Question: I'm trying to code something like this -

I'd love to add my coding attempt, only I don't really have a clue. When googling stuff like "jQuery countdown", "pie chart" etc. I find only plugins, where I want to code it myself. I'm not even sure whether this should be done with html5 canvas, jQuery or both..
What should be my first step?
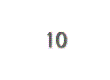
Answer: Drawing a "pie" section of a circle is a fairly trivial task.
For example:
'''
ctx.fillStyle = "#f00";
ctx.beginPath();
ctx.moveTo(50,50);
ctx.arc(50,50,50, sta, sta + 2*Math.PI*pct);
ctx.fill();
'''
The above code will draw an arc with a radius of 50 pixels. the forth and fifth parameters determine where the arc starts and ends. In your case, you want:
'''
var sta = -Math.PI/2; // this is -90 degrees (or "up")
'''
The variable 'pct' is the percentage of the circle to be filled.
The real objective of your question is the Timer. I've created a simple Timer class that is very flexible with its output:
'''
function Timer(duration /* in ms */ , props) {
this.ontick = props && typeof props.ontick === "function" ? props.ontick : function() {};
this.onend = props && typeof props.onend === "function" ? props.onend : function() {};
this.interval = props && typeof props.interval === "number" ? props.interval : 1000 / 10;
this.elapsed = 0;
var running = false,
start, end, self = this;
this.start = function() {
if (running) return this;
start = new Date().getTime();
end = start + duration;
tick();
running = true;
return this;
};
function tick() {
var now = new Date().getTime();
self.ontick.call(self);
self.elapsed = now - start;
if (now < end) setTimeout(tick, self.interval);
else self.onend.call(self);
}
}
'''
Very basic usage of the Timer class could be something like this:
'''
var timer = new Timer(10 * 1000, {
ontick:function(){
console.log(this.elapsed);
},
onend:function(){
console.log('all done');
}
}).start();
'''
The nice thing about this Timer implementation is that it isn't cluttered with logic unrelated to counting down time, so it is very reusable.
> I've created a sample of the output you would like here: <URL>
You can see that I'm creating the animation myself, but it should be trivial to incorporate other libraries into this solution to accomplish a similar effect.